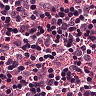
Metastatic tissue present: yes